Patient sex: M
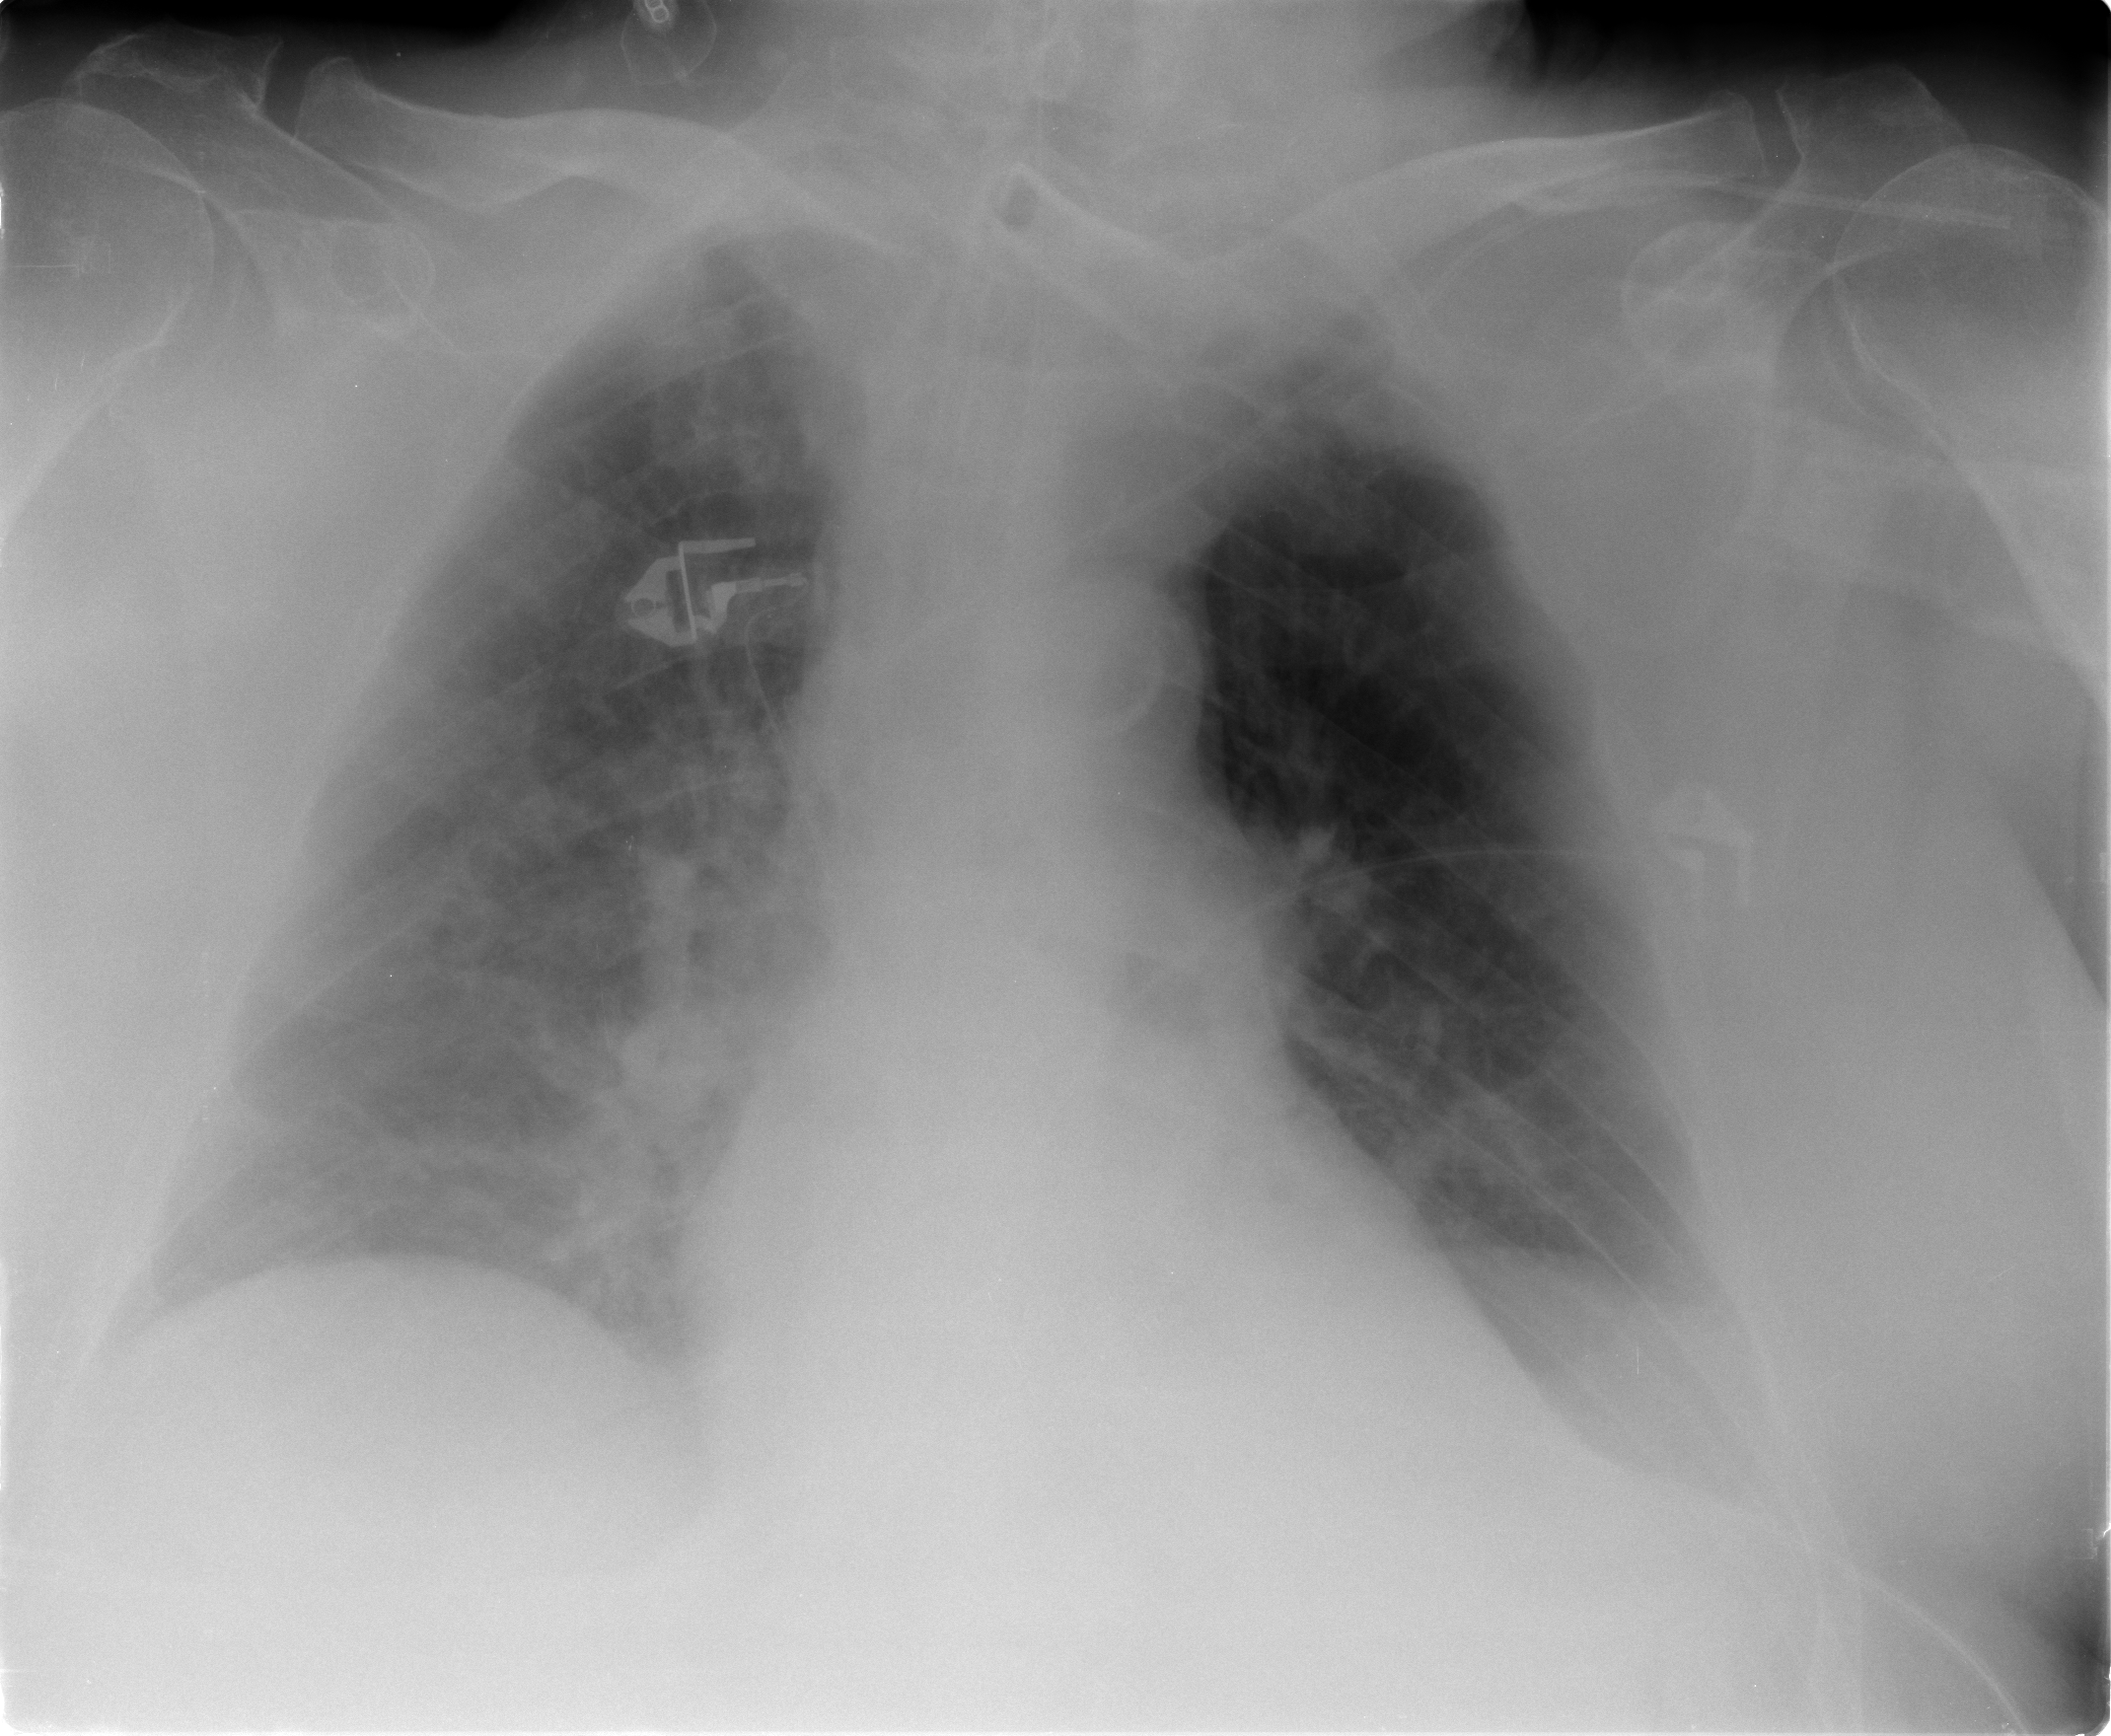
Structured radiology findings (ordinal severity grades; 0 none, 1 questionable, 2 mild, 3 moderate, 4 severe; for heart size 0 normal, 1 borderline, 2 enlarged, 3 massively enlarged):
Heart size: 1
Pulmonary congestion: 1
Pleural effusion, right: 3
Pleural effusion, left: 2
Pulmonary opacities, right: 2
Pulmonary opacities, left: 1
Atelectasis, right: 2
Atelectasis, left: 2